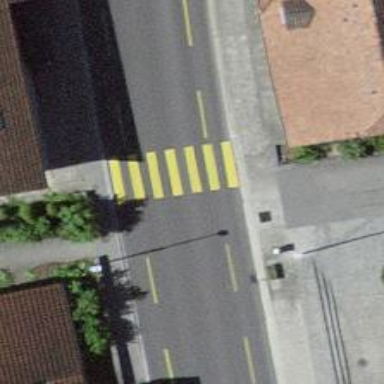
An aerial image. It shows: Zebra crossing on the road.